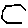
Label: hexagon